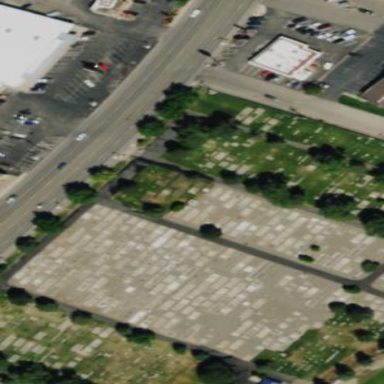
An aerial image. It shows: Sector within cemetery.